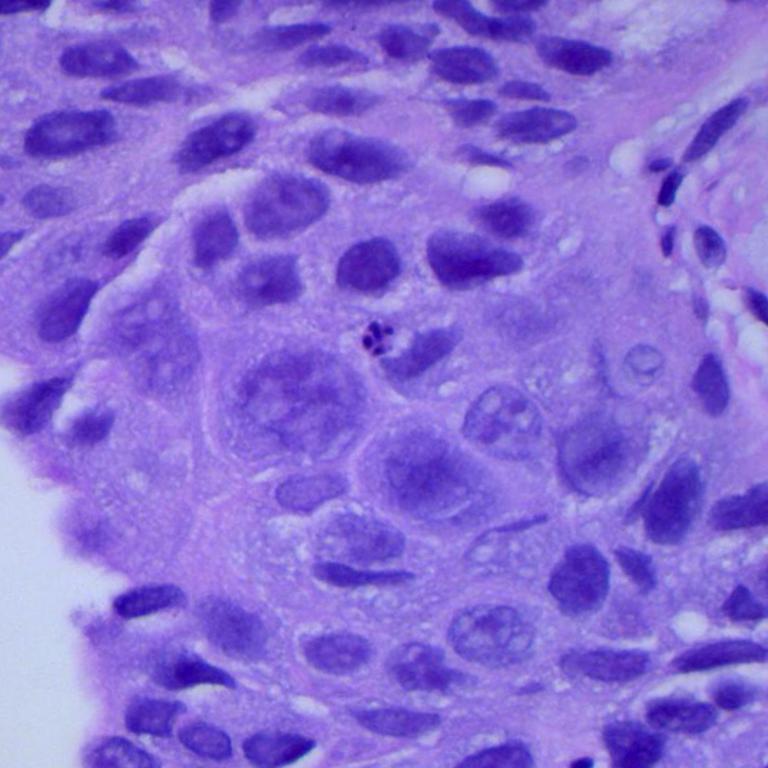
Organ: lung
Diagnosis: squamous carcinomas